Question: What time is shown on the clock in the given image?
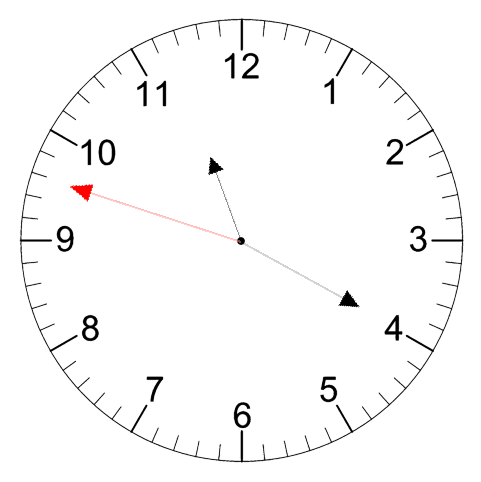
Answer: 11:19:48